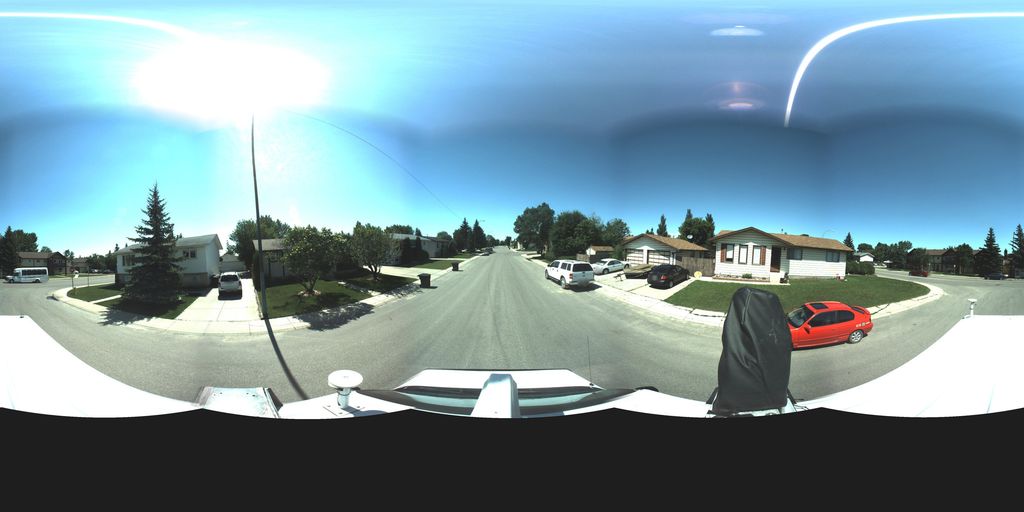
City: saskatoon